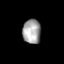
Tissue: prostate
Cell type: Epithelial cells
Senescence score: 0.3534
Nuclear area (px): 435
Mean DAPI intensity: 163.2